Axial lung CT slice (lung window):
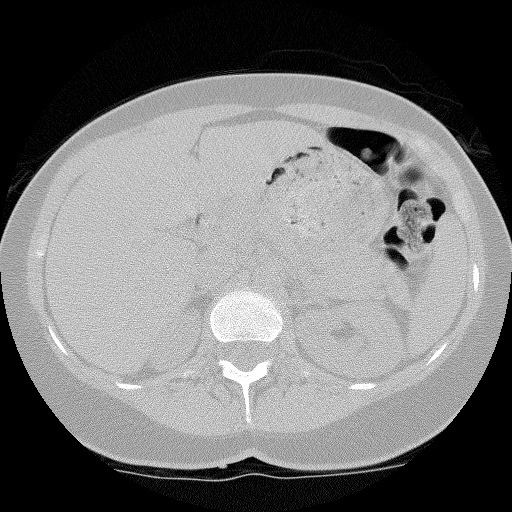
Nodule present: no